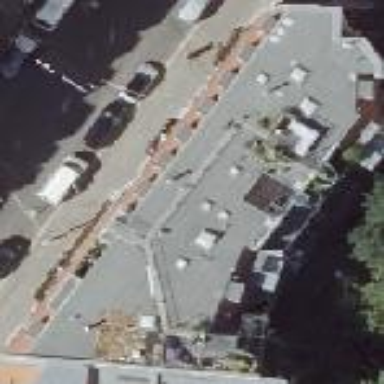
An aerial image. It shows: Residential building with distinctive double saltbox roof shape.